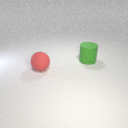
large green rubber cylinder to the right of large red rubber sphere